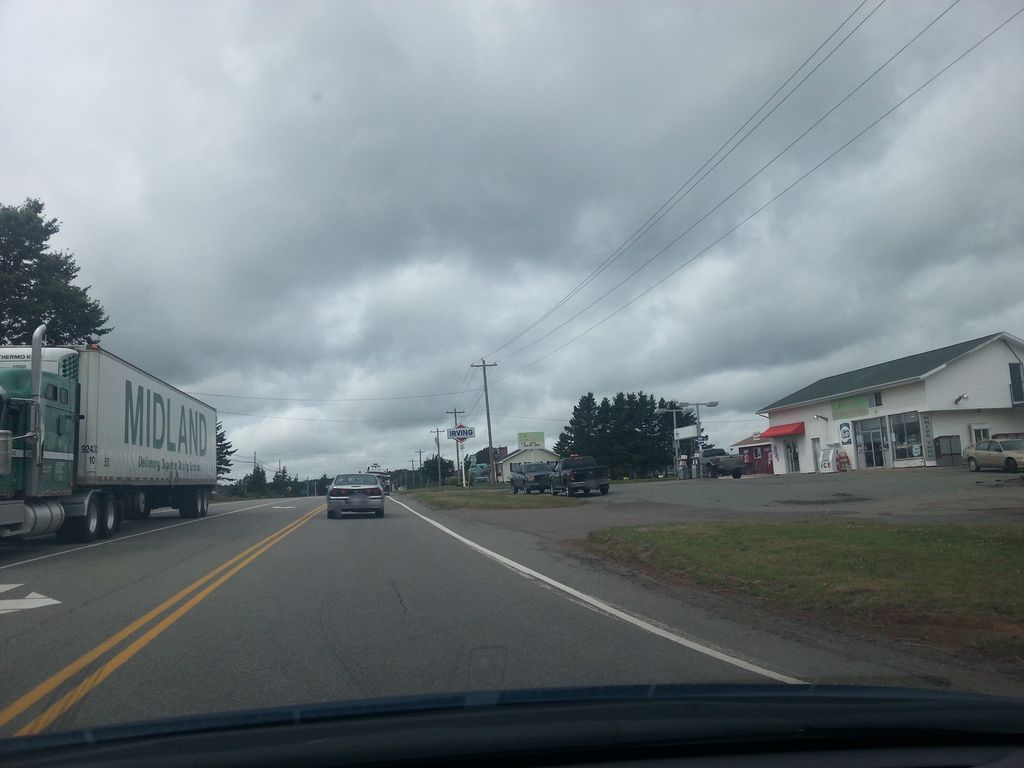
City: charlottetown